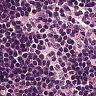
Metastatic tissue present: no